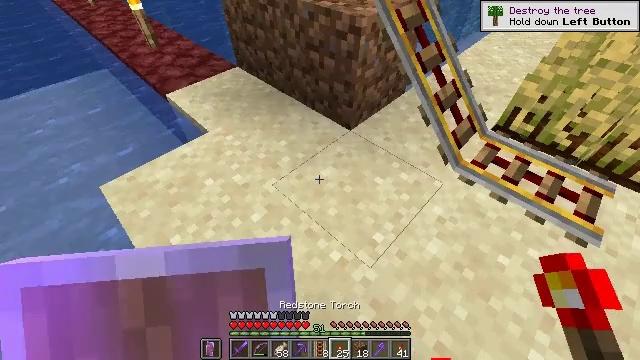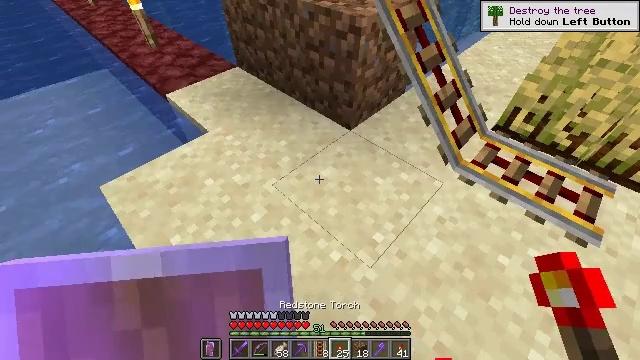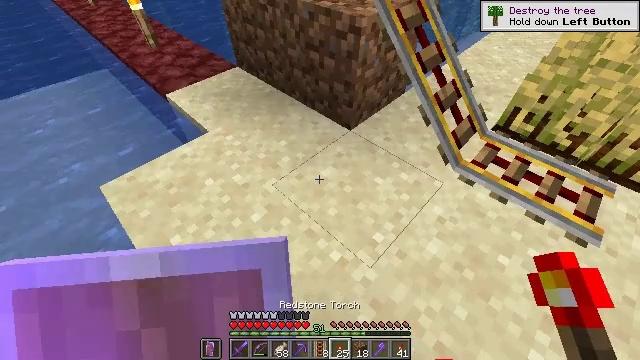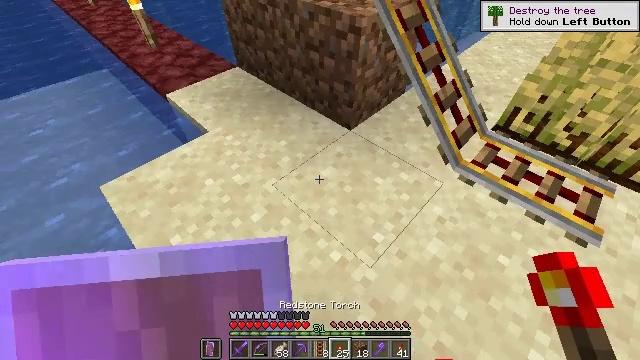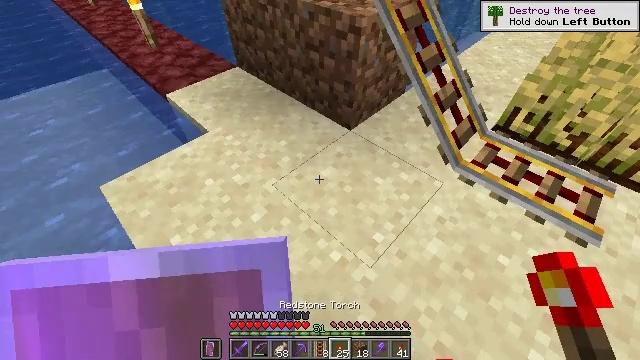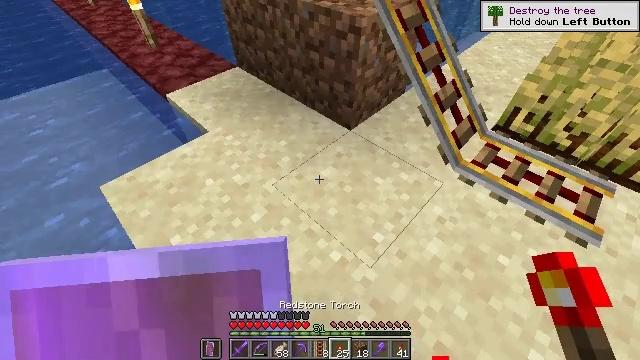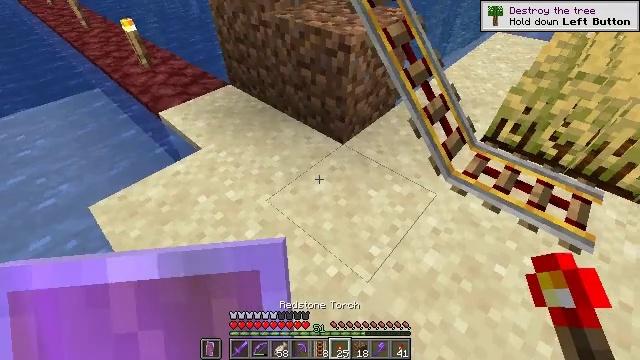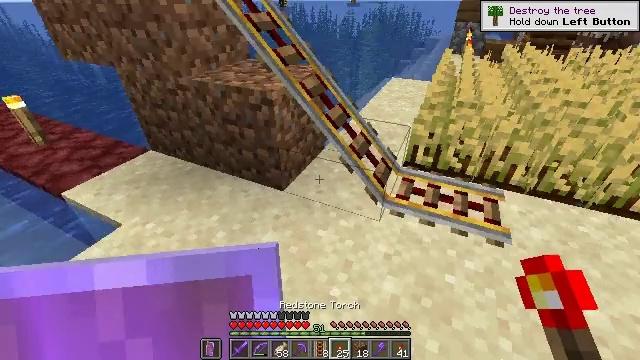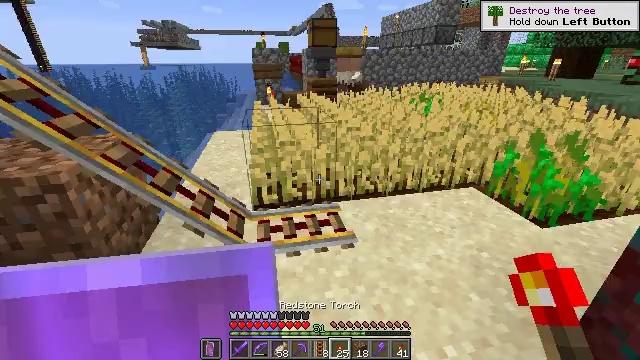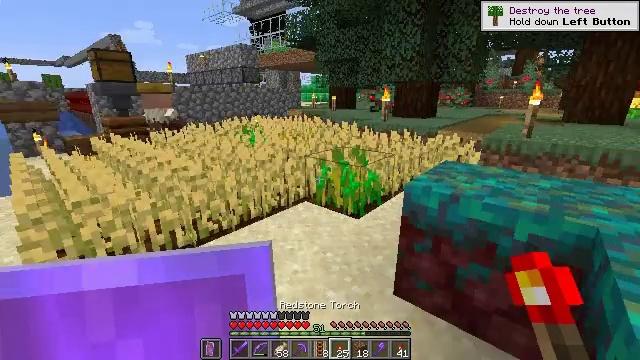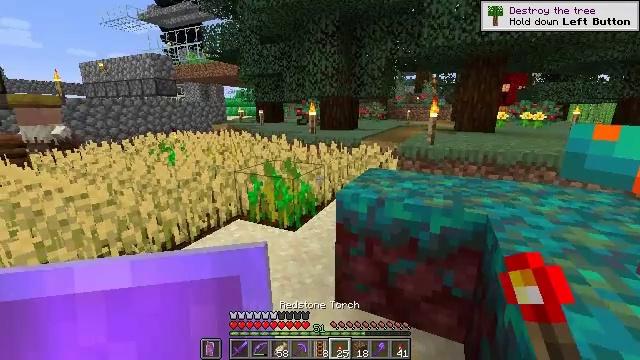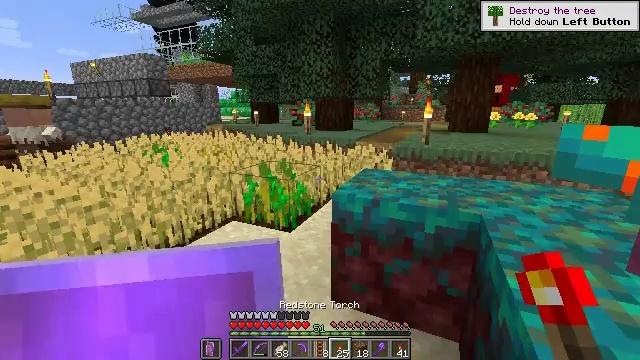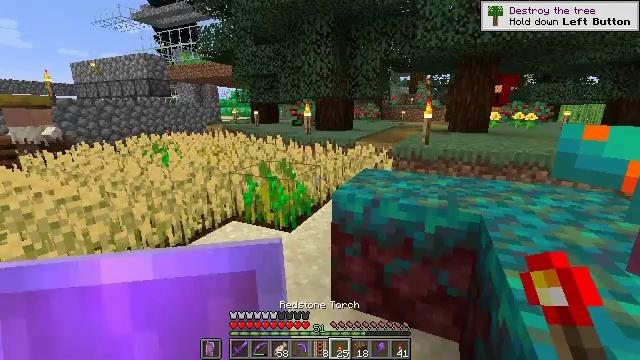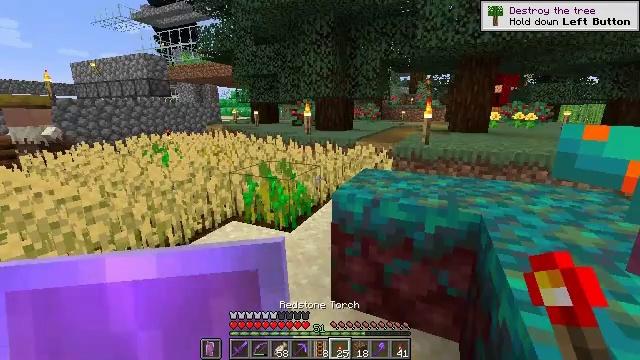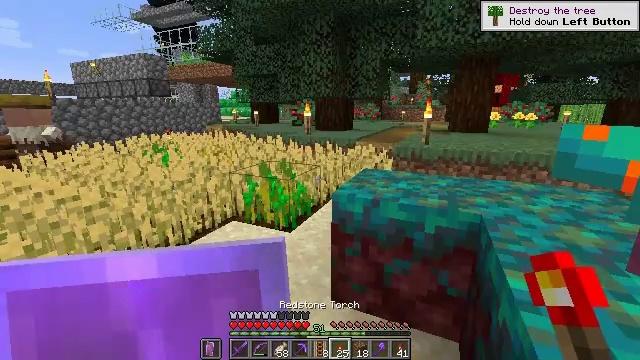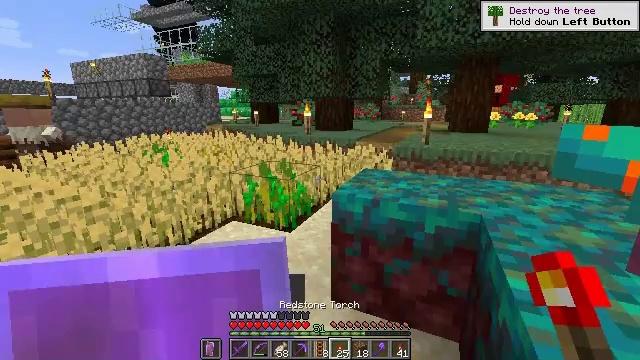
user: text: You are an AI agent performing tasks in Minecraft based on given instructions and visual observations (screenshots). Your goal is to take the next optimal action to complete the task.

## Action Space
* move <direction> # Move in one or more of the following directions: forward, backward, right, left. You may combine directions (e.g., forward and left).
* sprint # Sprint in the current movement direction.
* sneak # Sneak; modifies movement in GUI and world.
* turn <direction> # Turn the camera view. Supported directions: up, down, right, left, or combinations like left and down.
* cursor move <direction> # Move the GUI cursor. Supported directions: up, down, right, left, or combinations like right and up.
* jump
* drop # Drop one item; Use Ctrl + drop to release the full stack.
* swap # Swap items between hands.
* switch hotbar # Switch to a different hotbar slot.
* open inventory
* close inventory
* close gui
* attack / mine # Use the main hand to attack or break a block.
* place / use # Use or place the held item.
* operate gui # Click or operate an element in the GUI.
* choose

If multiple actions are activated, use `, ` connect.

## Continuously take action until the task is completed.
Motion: motion action
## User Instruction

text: Remove the existing composter.
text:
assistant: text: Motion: no_op
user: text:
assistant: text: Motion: no_op
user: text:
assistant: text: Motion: no_op
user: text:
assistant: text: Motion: no_op
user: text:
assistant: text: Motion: no_op
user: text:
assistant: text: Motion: turn right and up
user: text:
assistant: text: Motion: turn right and up
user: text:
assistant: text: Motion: turn right and up
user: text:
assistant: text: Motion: turn right and up
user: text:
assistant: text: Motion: turn right and up
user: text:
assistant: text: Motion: turn right
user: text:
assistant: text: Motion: no_op
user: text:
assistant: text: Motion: no_op
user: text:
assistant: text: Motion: no_op
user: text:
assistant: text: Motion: no_op
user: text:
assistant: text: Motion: no_op
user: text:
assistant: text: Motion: no_op
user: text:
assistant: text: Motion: no_op
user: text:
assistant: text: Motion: move forward
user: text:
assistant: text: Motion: move forward
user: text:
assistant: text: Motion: move forward
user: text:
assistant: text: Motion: move forward
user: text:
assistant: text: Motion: move forward, turn right
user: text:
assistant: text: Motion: move forward, turn right
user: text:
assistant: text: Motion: move forward, sprint, turn right
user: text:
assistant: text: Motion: move forward, sprint
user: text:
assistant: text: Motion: move forward, sprint
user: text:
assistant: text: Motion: move forward, sprint
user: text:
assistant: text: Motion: move forward, sprint
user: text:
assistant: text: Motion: move forward, sprint, jump